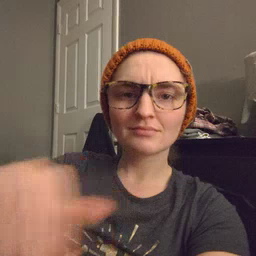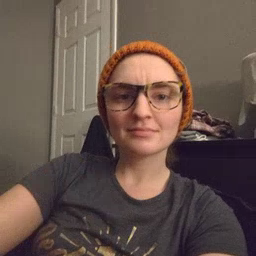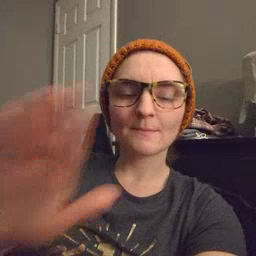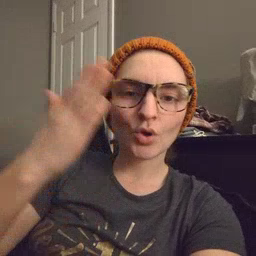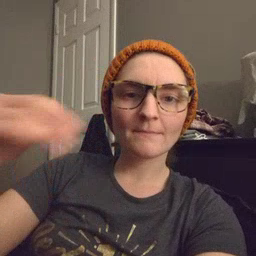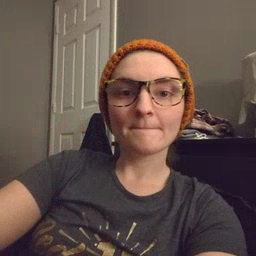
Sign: book